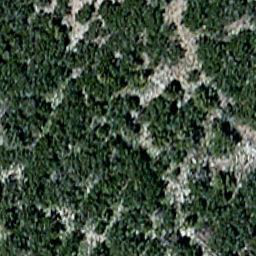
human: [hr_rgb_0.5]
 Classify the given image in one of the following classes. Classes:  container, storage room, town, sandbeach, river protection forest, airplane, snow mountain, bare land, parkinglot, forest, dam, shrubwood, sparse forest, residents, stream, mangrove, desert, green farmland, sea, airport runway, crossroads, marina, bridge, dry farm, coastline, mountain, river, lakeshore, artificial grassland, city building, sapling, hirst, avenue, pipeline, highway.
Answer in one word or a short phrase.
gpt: sparse forest